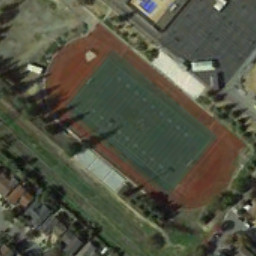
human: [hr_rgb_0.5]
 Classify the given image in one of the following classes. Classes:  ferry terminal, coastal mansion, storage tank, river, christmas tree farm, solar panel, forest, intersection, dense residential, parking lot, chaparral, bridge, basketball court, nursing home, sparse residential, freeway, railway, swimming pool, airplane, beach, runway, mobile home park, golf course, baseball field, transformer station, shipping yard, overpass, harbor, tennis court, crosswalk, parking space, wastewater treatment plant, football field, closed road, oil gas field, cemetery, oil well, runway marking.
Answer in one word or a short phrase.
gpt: football field